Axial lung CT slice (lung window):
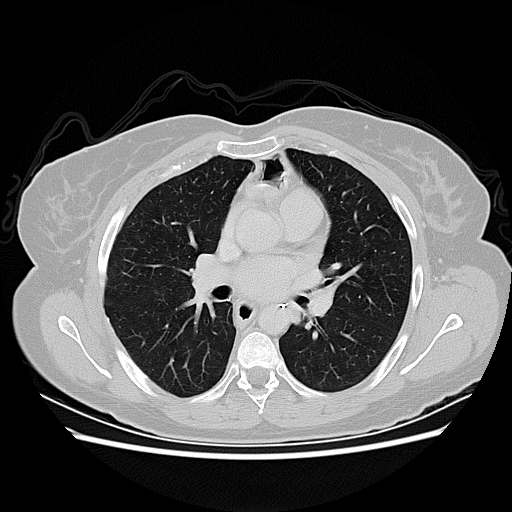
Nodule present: no